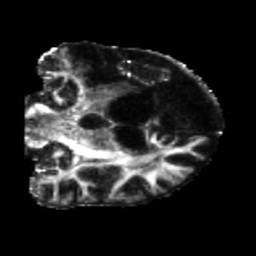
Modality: FA
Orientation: coronal
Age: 63
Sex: male
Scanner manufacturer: siemens
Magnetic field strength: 3 T
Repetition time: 5.25 s
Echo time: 0.08 s